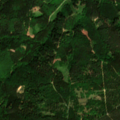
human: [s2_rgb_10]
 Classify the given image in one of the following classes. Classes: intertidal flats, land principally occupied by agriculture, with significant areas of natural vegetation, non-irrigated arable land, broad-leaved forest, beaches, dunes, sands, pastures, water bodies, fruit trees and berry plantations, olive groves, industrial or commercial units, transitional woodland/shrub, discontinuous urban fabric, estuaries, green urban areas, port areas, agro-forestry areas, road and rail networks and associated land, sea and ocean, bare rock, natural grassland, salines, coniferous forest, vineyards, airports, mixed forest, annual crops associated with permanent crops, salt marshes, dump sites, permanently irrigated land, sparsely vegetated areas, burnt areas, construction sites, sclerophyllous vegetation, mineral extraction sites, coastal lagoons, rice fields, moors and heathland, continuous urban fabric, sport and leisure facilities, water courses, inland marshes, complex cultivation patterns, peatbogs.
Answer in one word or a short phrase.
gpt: coniferous forest, mixed forest, transitional woodland/shrub